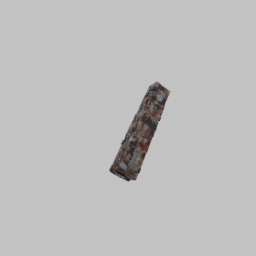
Label: architecture